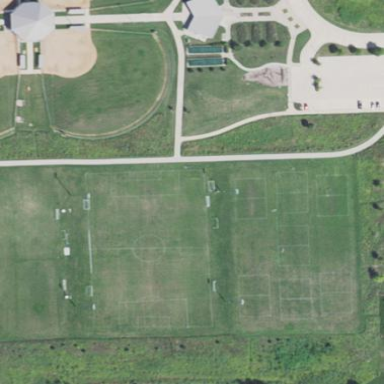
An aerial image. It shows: Soccer pitch for leisureland activities.